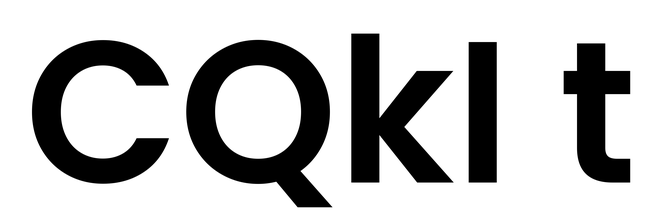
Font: Poppins-SemiBold